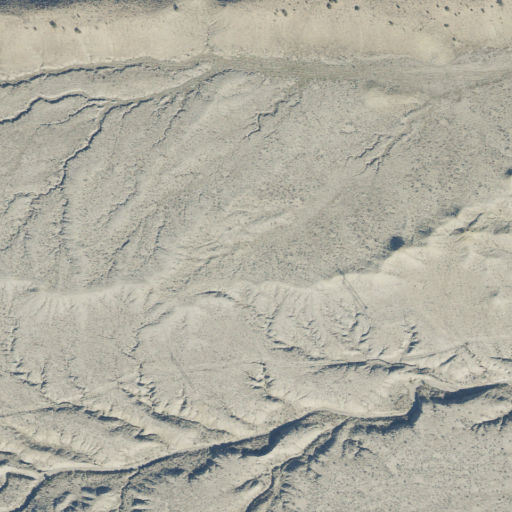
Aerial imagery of plain(s) in Utah named Rowley Flat containing only shrub